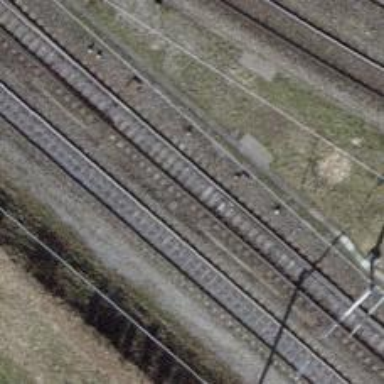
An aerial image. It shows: Single railway track with electrification through contact line.